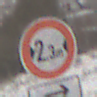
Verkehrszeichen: TatsaechlicheBreite2Komma3
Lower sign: RichtungsangabeDurchPfeile5
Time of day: Midday
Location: Outdoor (Nature)
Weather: Overcast
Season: Winter
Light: Natural